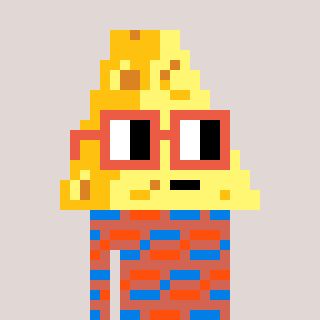
a pixel art character with square orange glasses, a cheese-shaped head and a peachy-colored body on a warm background